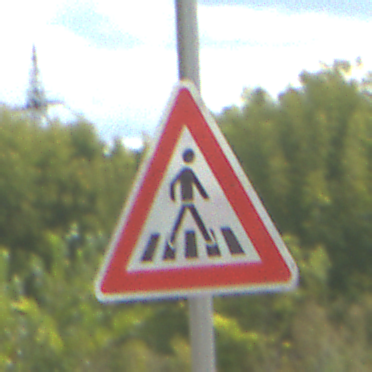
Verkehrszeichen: FussgaengerueberwegLinks
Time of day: Midday
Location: Outdoor (Suburban)
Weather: PartlyCloudy
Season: Summer
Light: Natural